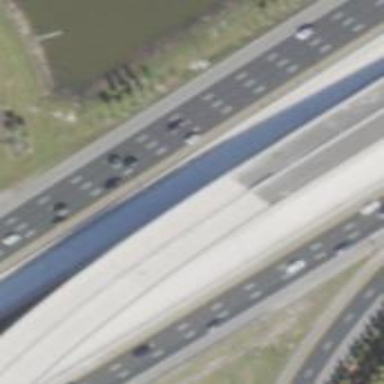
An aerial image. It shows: Motorway link with embankment beside it.